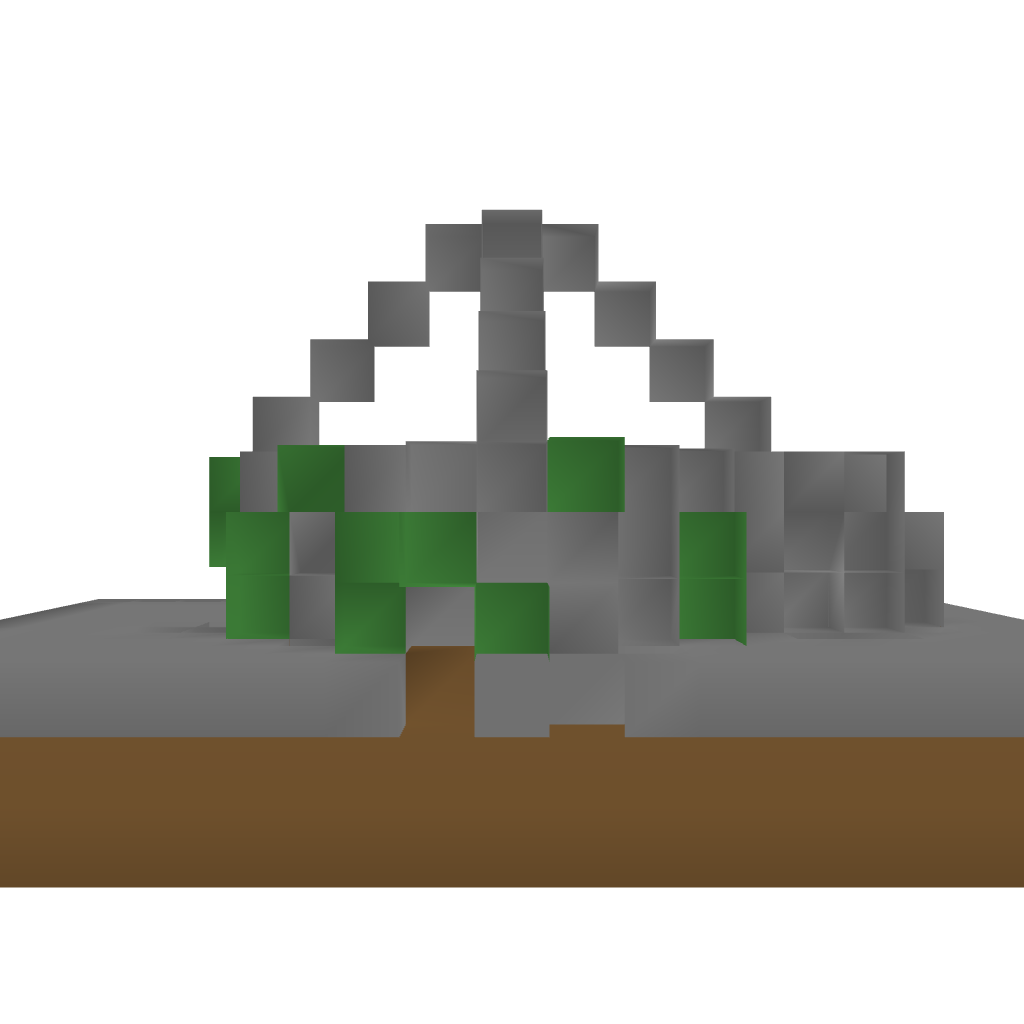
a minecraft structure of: Lost Temple [Small] bad low quality